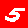
Digit: 5